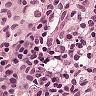
Metastatic tissue present: no